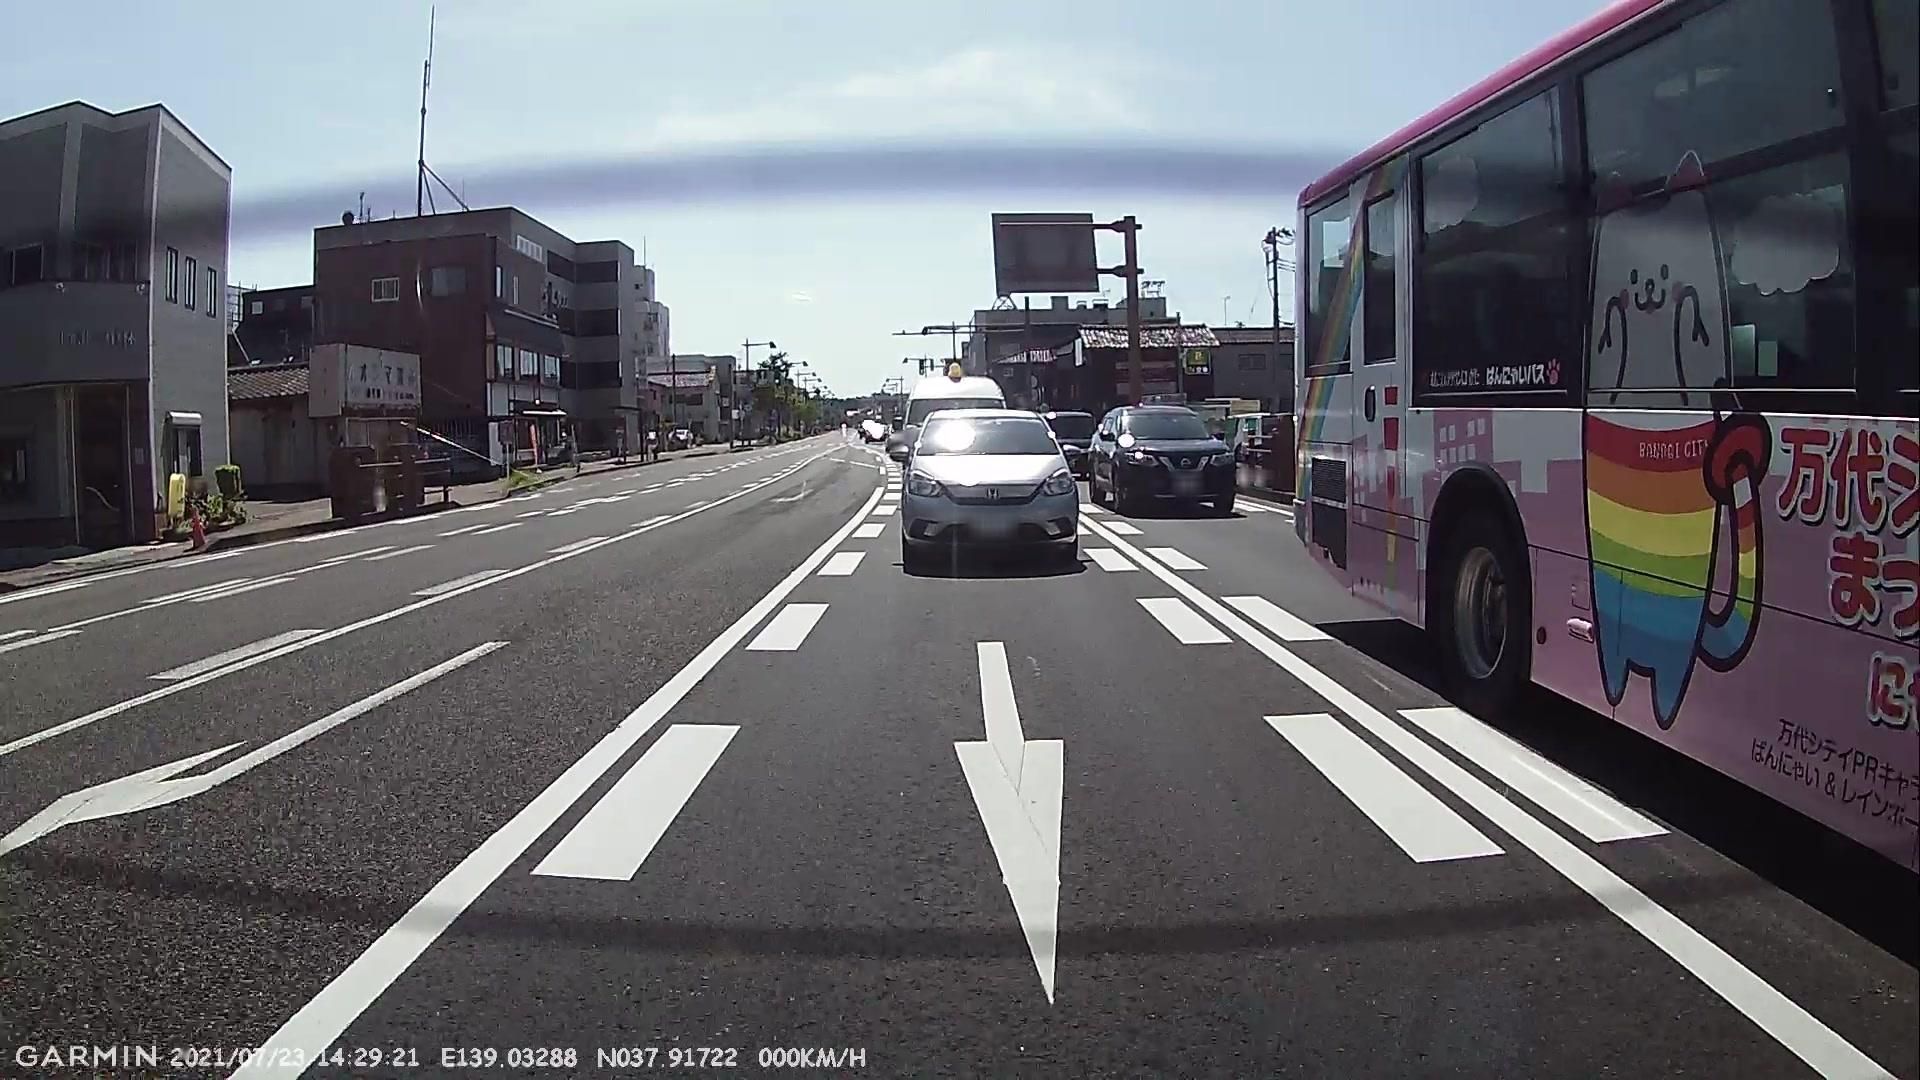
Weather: clear
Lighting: day
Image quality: good
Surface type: driving surface
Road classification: trunk
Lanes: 2
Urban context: urban centre
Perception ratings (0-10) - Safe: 3.58, Lively: 6.35, Beautiful: 7.59, Boring: 8.92, Depressing: 4.11, Wealthy: 2.77